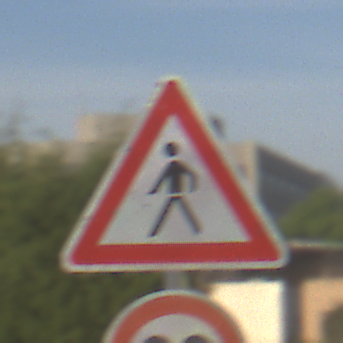
Verkehrszeichen: FussgaengerRechts
Zusatzzeichen unten: Geschwindigkeit80
Umgebung: Outdoor, Suburban
Tageszeit: SunriseSunset
Wetter: PartlyCloudy
Licht: Natural
Jahreszeit: NotSpecified
Kontrast: HighContrast